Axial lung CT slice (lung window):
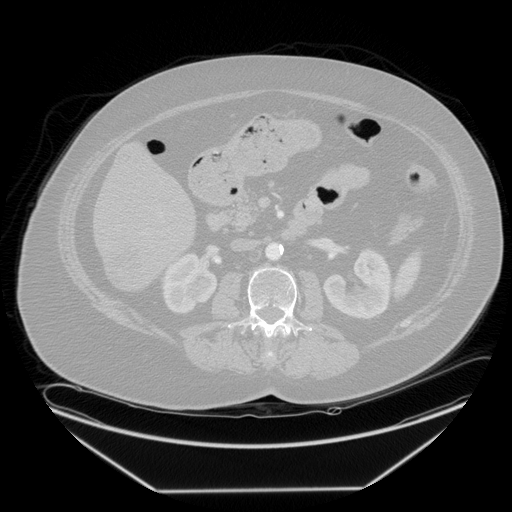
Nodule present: no